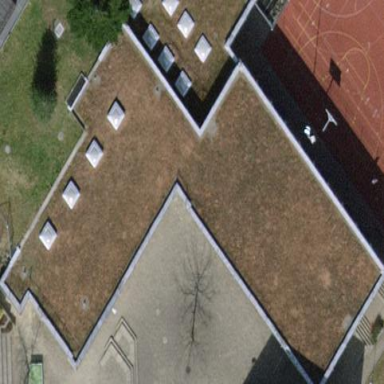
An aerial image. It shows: School building.